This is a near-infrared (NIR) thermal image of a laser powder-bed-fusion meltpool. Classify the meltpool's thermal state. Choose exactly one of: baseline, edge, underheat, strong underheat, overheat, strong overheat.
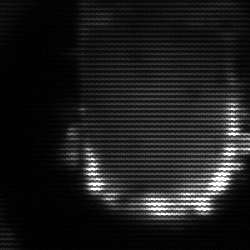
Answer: baseline